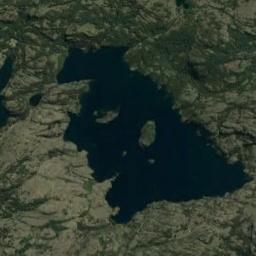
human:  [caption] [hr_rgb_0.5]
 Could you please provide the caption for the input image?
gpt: The lake lies in a mountainous area and the water is dark blue .

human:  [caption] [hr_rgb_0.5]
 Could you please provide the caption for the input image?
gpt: Many trees are around the lake .

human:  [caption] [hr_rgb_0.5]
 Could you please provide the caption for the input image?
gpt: The shape of the lake is different .

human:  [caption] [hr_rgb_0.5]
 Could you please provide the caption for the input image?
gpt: An irregularly shaped blue lake surrounded by mountains of sparse green vegetation .

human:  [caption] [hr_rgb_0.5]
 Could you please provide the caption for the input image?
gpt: There are green land and brown bare land around the lake .